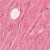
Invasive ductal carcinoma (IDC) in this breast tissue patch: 0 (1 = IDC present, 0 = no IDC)